Question:
I am trying to flatten inside_array or sub array of nested array data into table rows.
I am able to flatten array_data which is outside array.
Anybody have any suggestion.Thanks in advance
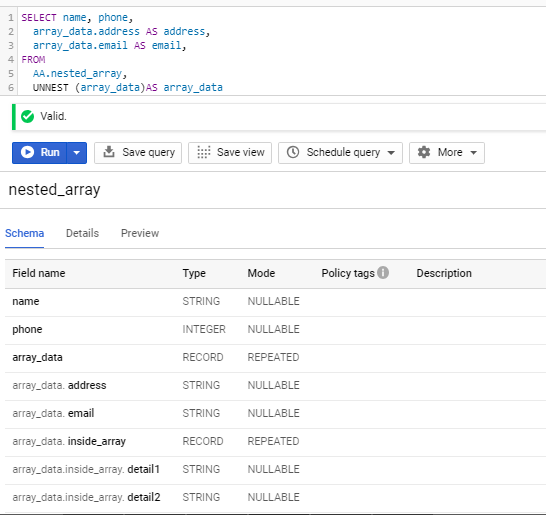
Answer: '''
#standardSQL
SELECT ...
FROM 'project.dataset.table',
UNNEST(array_data) AS array_data_rec,
UNNEST(array_data_rec.inside_array) AS inside_array_rec
'''
To handle "no data inside the inside_array" - use LEFT JOIN instead as in below example
'''
#standardSQL
SELECT ...
FROM 'project.dataset.table',
UNNEST(array_data) AS array_data_rec
LEFT JOIN UNNEST(array_data_rec.inside_array) AS inside_array_rec
'''